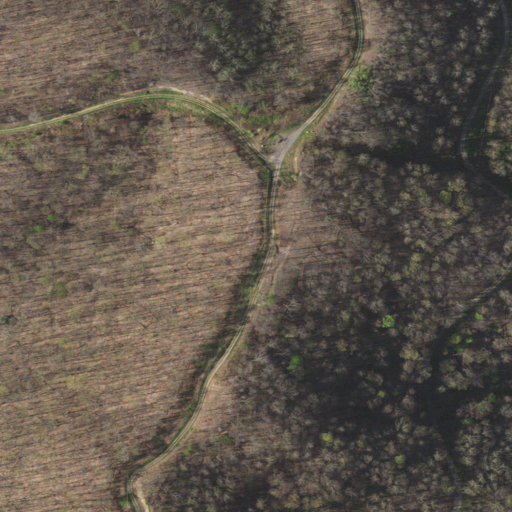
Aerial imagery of ridge(s) in Virginia named Whetstone Ridge containing deciduous forest and shrub